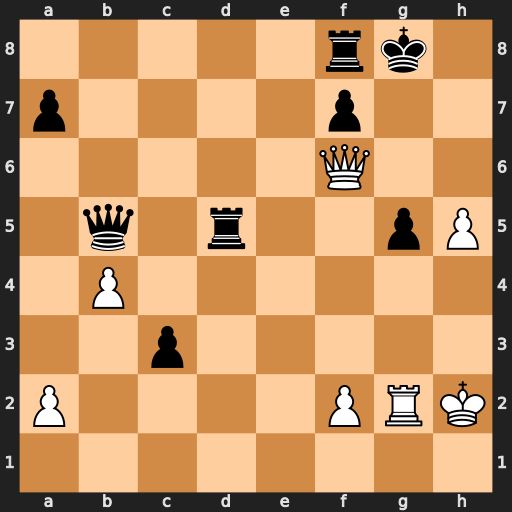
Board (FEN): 5rk1/p4p2/5Q2/1q1r2pP/1P6/2p5/P4PRK/8
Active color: w
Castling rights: -
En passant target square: -
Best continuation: h6 Qb8+ f4 Qxf4+ Qxf4